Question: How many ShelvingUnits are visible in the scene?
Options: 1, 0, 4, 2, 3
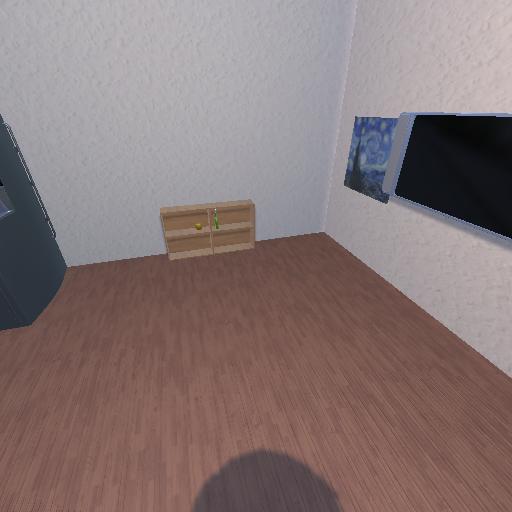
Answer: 1